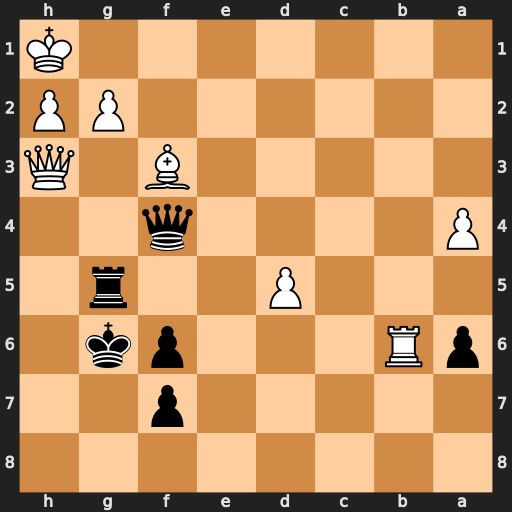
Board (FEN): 8/5p2/pR3pk1/3P2r1/P4q2/5B1Q/6PP/7K
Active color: b
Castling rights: -
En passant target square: -
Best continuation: Qc1+ Bd1 Qxd1#